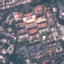
Land use / land cover class: Industrial